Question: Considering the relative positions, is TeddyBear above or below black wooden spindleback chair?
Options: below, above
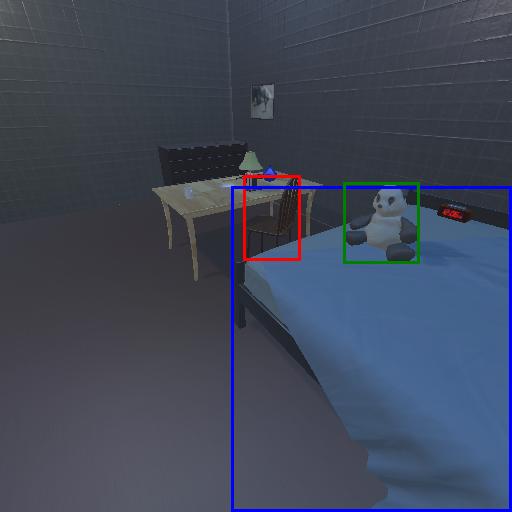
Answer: below